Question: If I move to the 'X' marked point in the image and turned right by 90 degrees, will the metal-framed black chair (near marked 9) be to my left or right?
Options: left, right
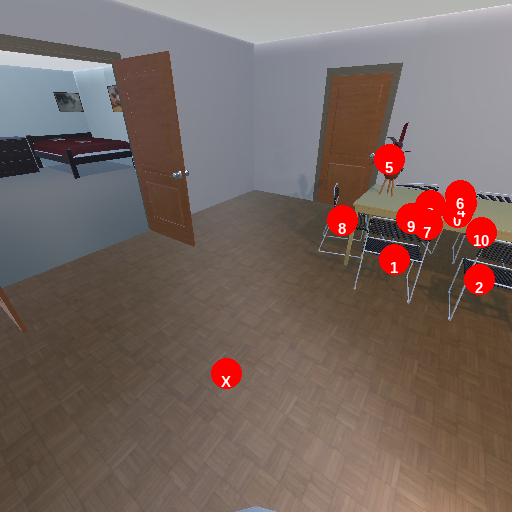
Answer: left